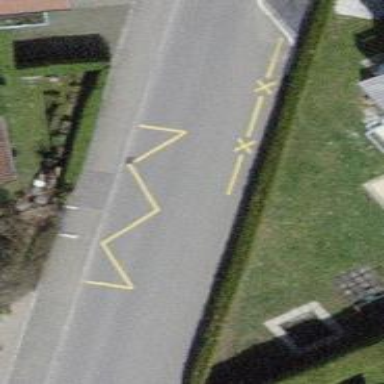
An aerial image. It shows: Bus stop with designated stop position for public transport.